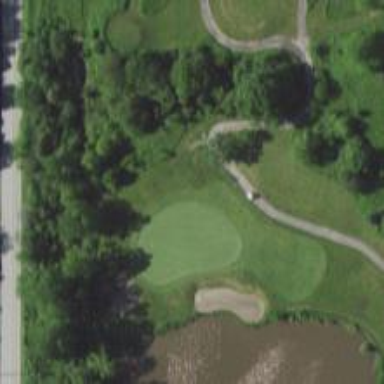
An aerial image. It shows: Service road used as golf cart path.